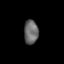
Tissue: skin
Cell type: Myeloid cells
Senescence score: 0.7036
Nuclear area (px): 337
Mean DAPI intensity: 104.923